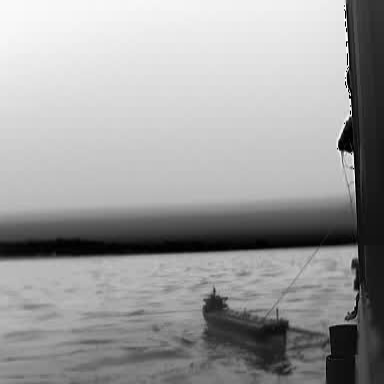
There is a liner in the infrared image.